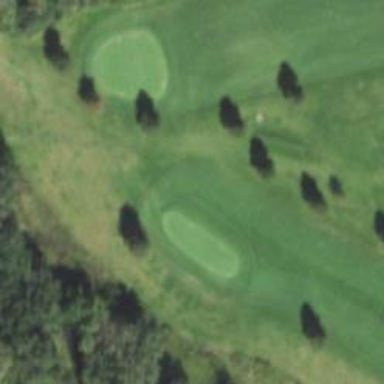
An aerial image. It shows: View of golf hole.